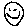
Label: smiley face